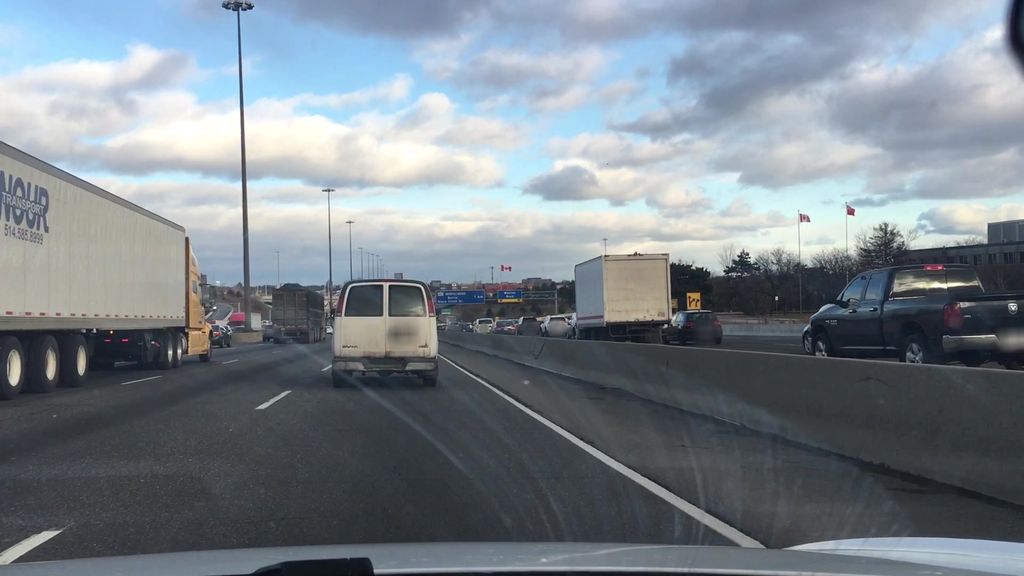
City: toronto